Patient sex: M
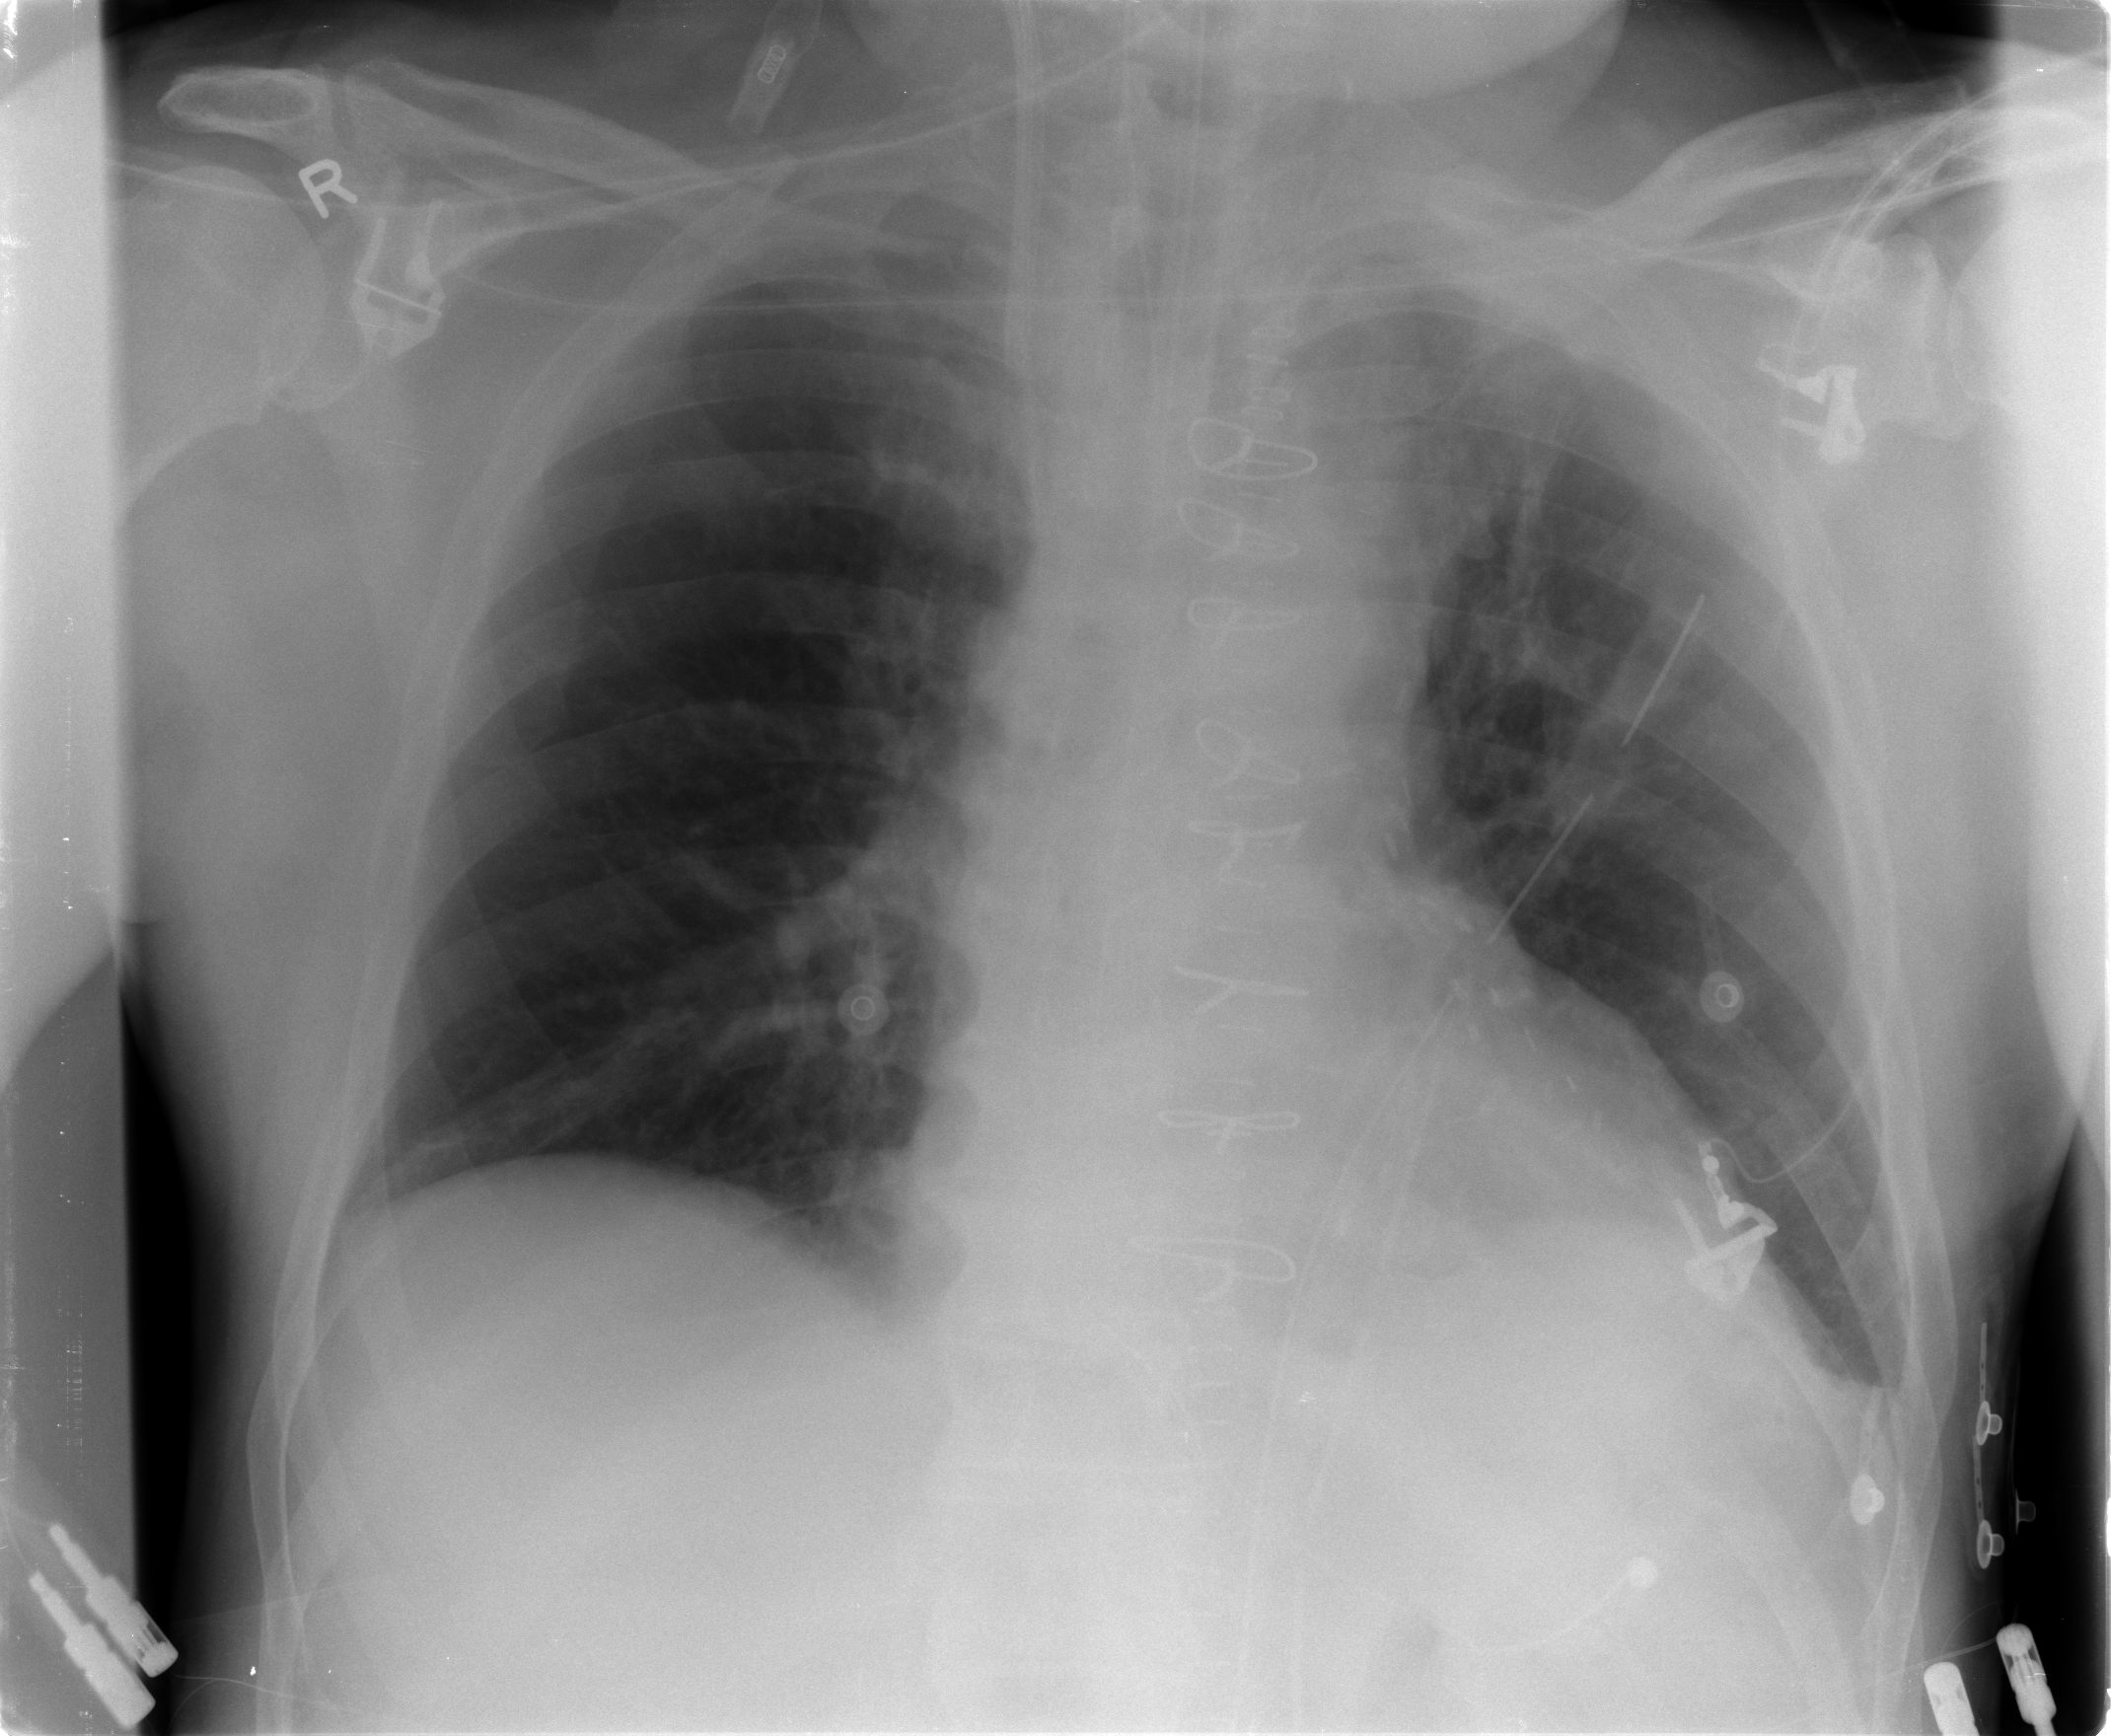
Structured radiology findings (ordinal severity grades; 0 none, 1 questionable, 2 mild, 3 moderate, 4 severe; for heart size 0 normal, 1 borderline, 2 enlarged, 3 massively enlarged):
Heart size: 0
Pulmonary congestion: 1
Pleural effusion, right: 0
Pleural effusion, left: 0
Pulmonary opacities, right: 0
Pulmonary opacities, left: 0
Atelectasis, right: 1
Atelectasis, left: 1